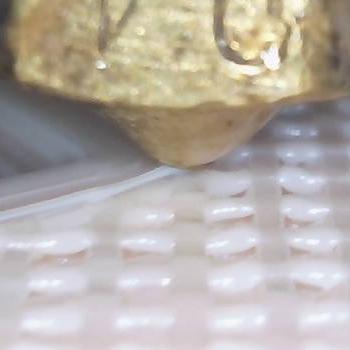
Flow rate: 35%